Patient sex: F
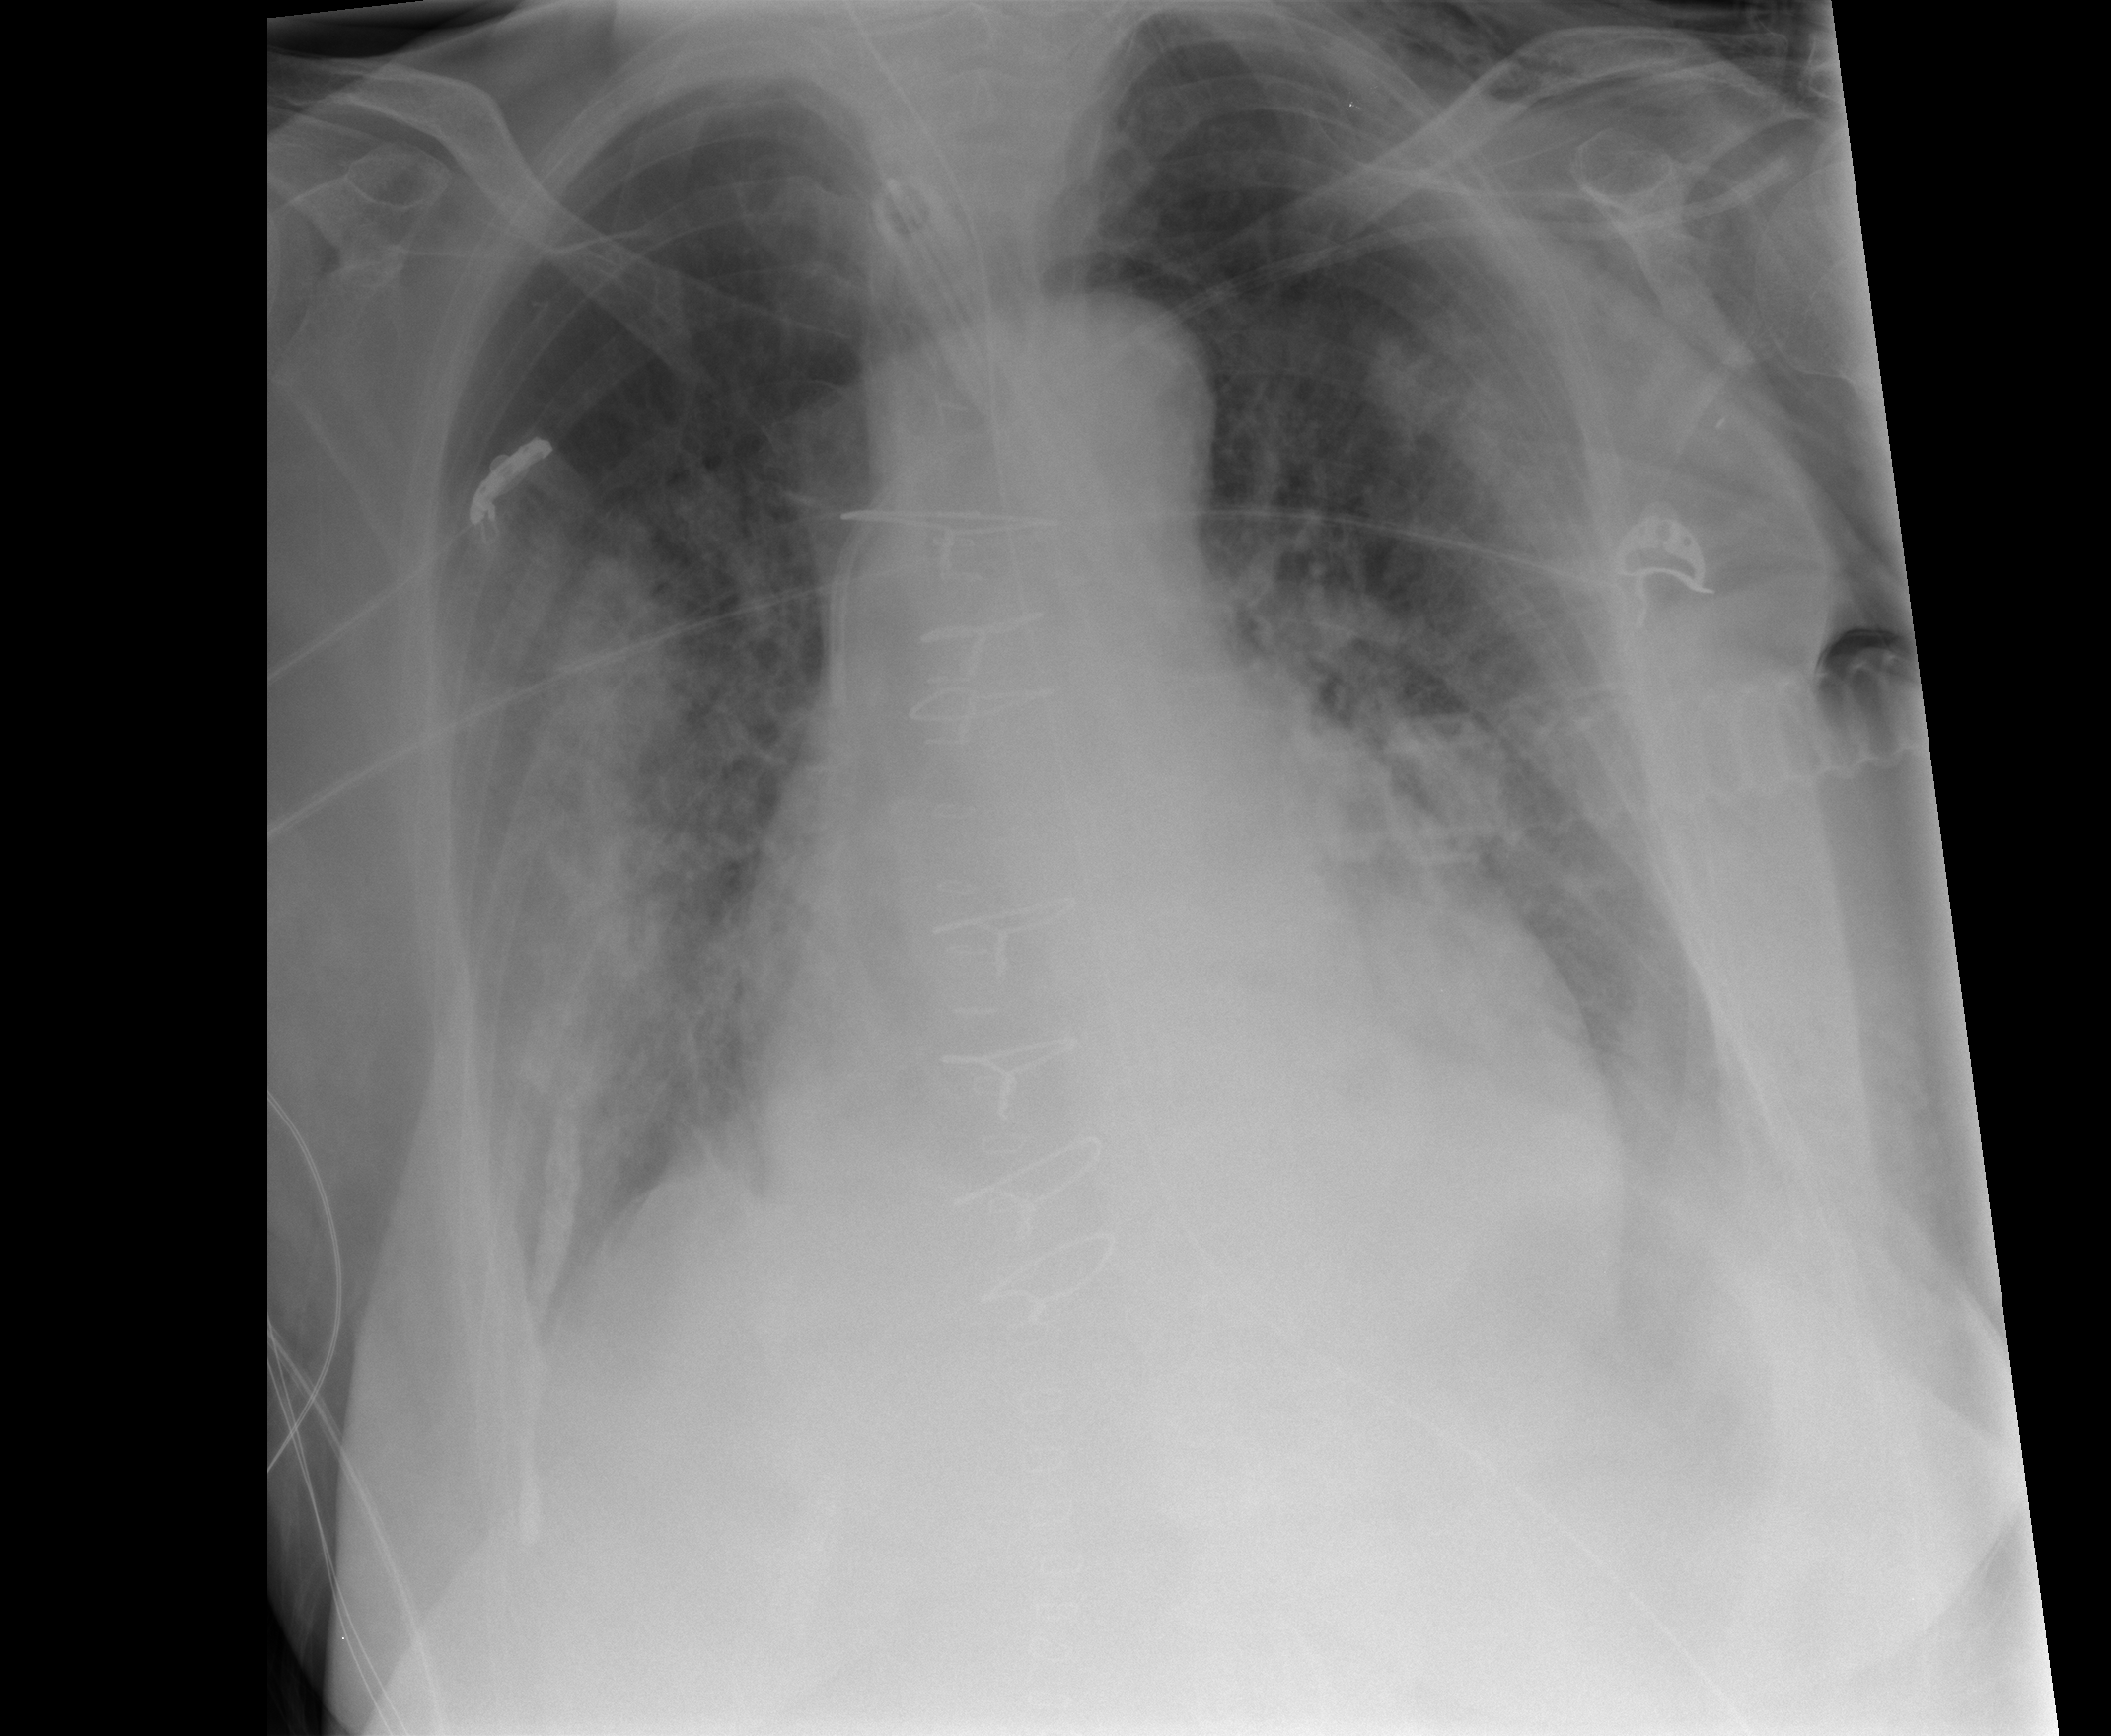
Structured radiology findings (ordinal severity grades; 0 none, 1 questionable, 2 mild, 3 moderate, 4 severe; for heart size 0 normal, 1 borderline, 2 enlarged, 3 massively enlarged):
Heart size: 2
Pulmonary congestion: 3
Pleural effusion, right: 1
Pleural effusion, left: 0
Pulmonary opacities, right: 2
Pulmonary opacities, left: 2
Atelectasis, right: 2
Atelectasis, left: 2